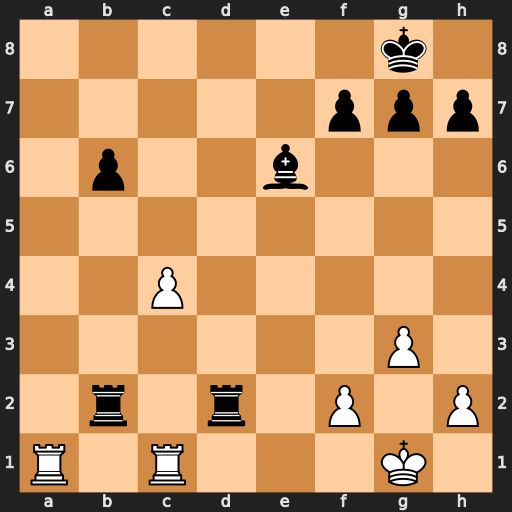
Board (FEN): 6k1/5ppp/1p2b3/8/2P5/6P1/1r1r1P1P/R1R3K1
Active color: w
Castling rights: -
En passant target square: -
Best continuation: Ra8+ Bc8 Rxc8+ Rd8 Rxd8#